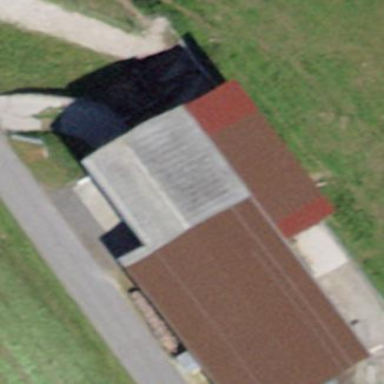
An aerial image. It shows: Farm building.